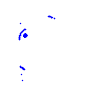
Particle: electron